Question: What I have a NLog configuration file.
'''
LoggingConfiguration nLogLoggingConfiguration;
'''
Then
'''
foreach (var target in nLogLoggingConfiguration.AllTargets)
{
'''
I want to get the layout from the target, it seems in the memory. When I hover over it in the debugging time. I found:

What I want is
'''
${message}|${exception:format=tostring}|${stacktrace}
'''
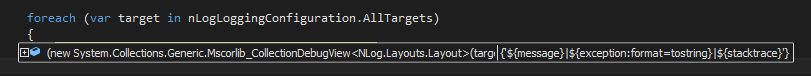
Answer: Not all targets have layouts, so you have to get the items that inherit from 'TargetWithLayout', Then you can call ToString on the Layout object. An example:
'''
foreach (var target in nLogLoggingConfiguration.AllTargets.OfType<TargetWithLayout>())
{
string layoutString = target.Layout.ToString();
Console.WriteLine(layoutString);
}
'''